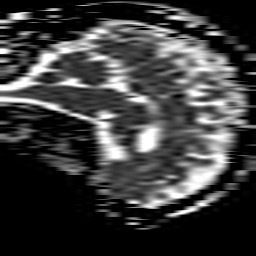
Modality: ADC
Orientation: sagittal
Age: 48
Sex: male
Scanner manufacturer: philips
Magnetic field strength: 1.5 T
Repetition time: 3.679 s
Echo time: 0.09411 s